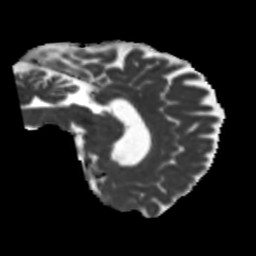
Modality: MD
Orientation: sagittal
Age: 49
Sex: male
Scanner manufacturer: siemens
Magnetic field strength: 3 T
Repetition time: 5.25 s
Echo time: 0.08 s